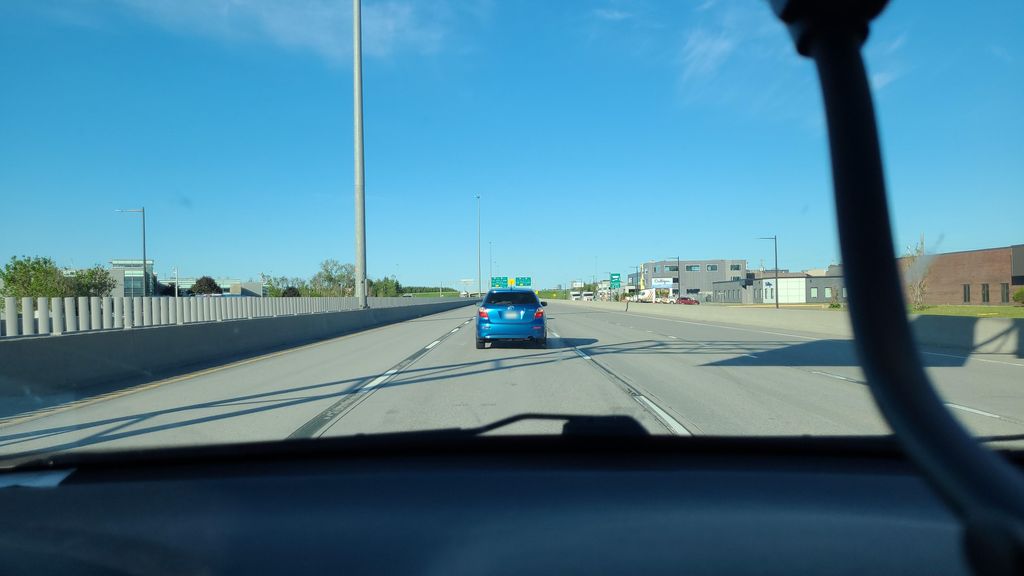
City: quebec_city